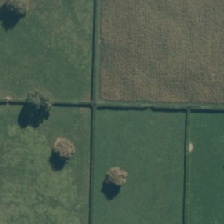
Land cover: shortrotation_cropland